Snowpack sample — Buffalo Mountain, Silverthorne, Colorado, USA (1/25/25, 10:11 AM MST)
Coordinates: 39.6222, -106.1139
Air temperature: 22 °F
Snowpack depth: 110 cm
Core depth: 10 cm
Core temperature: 46.4 °F
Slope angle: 12°, slope face: 102°
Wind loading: high
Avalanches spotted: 0
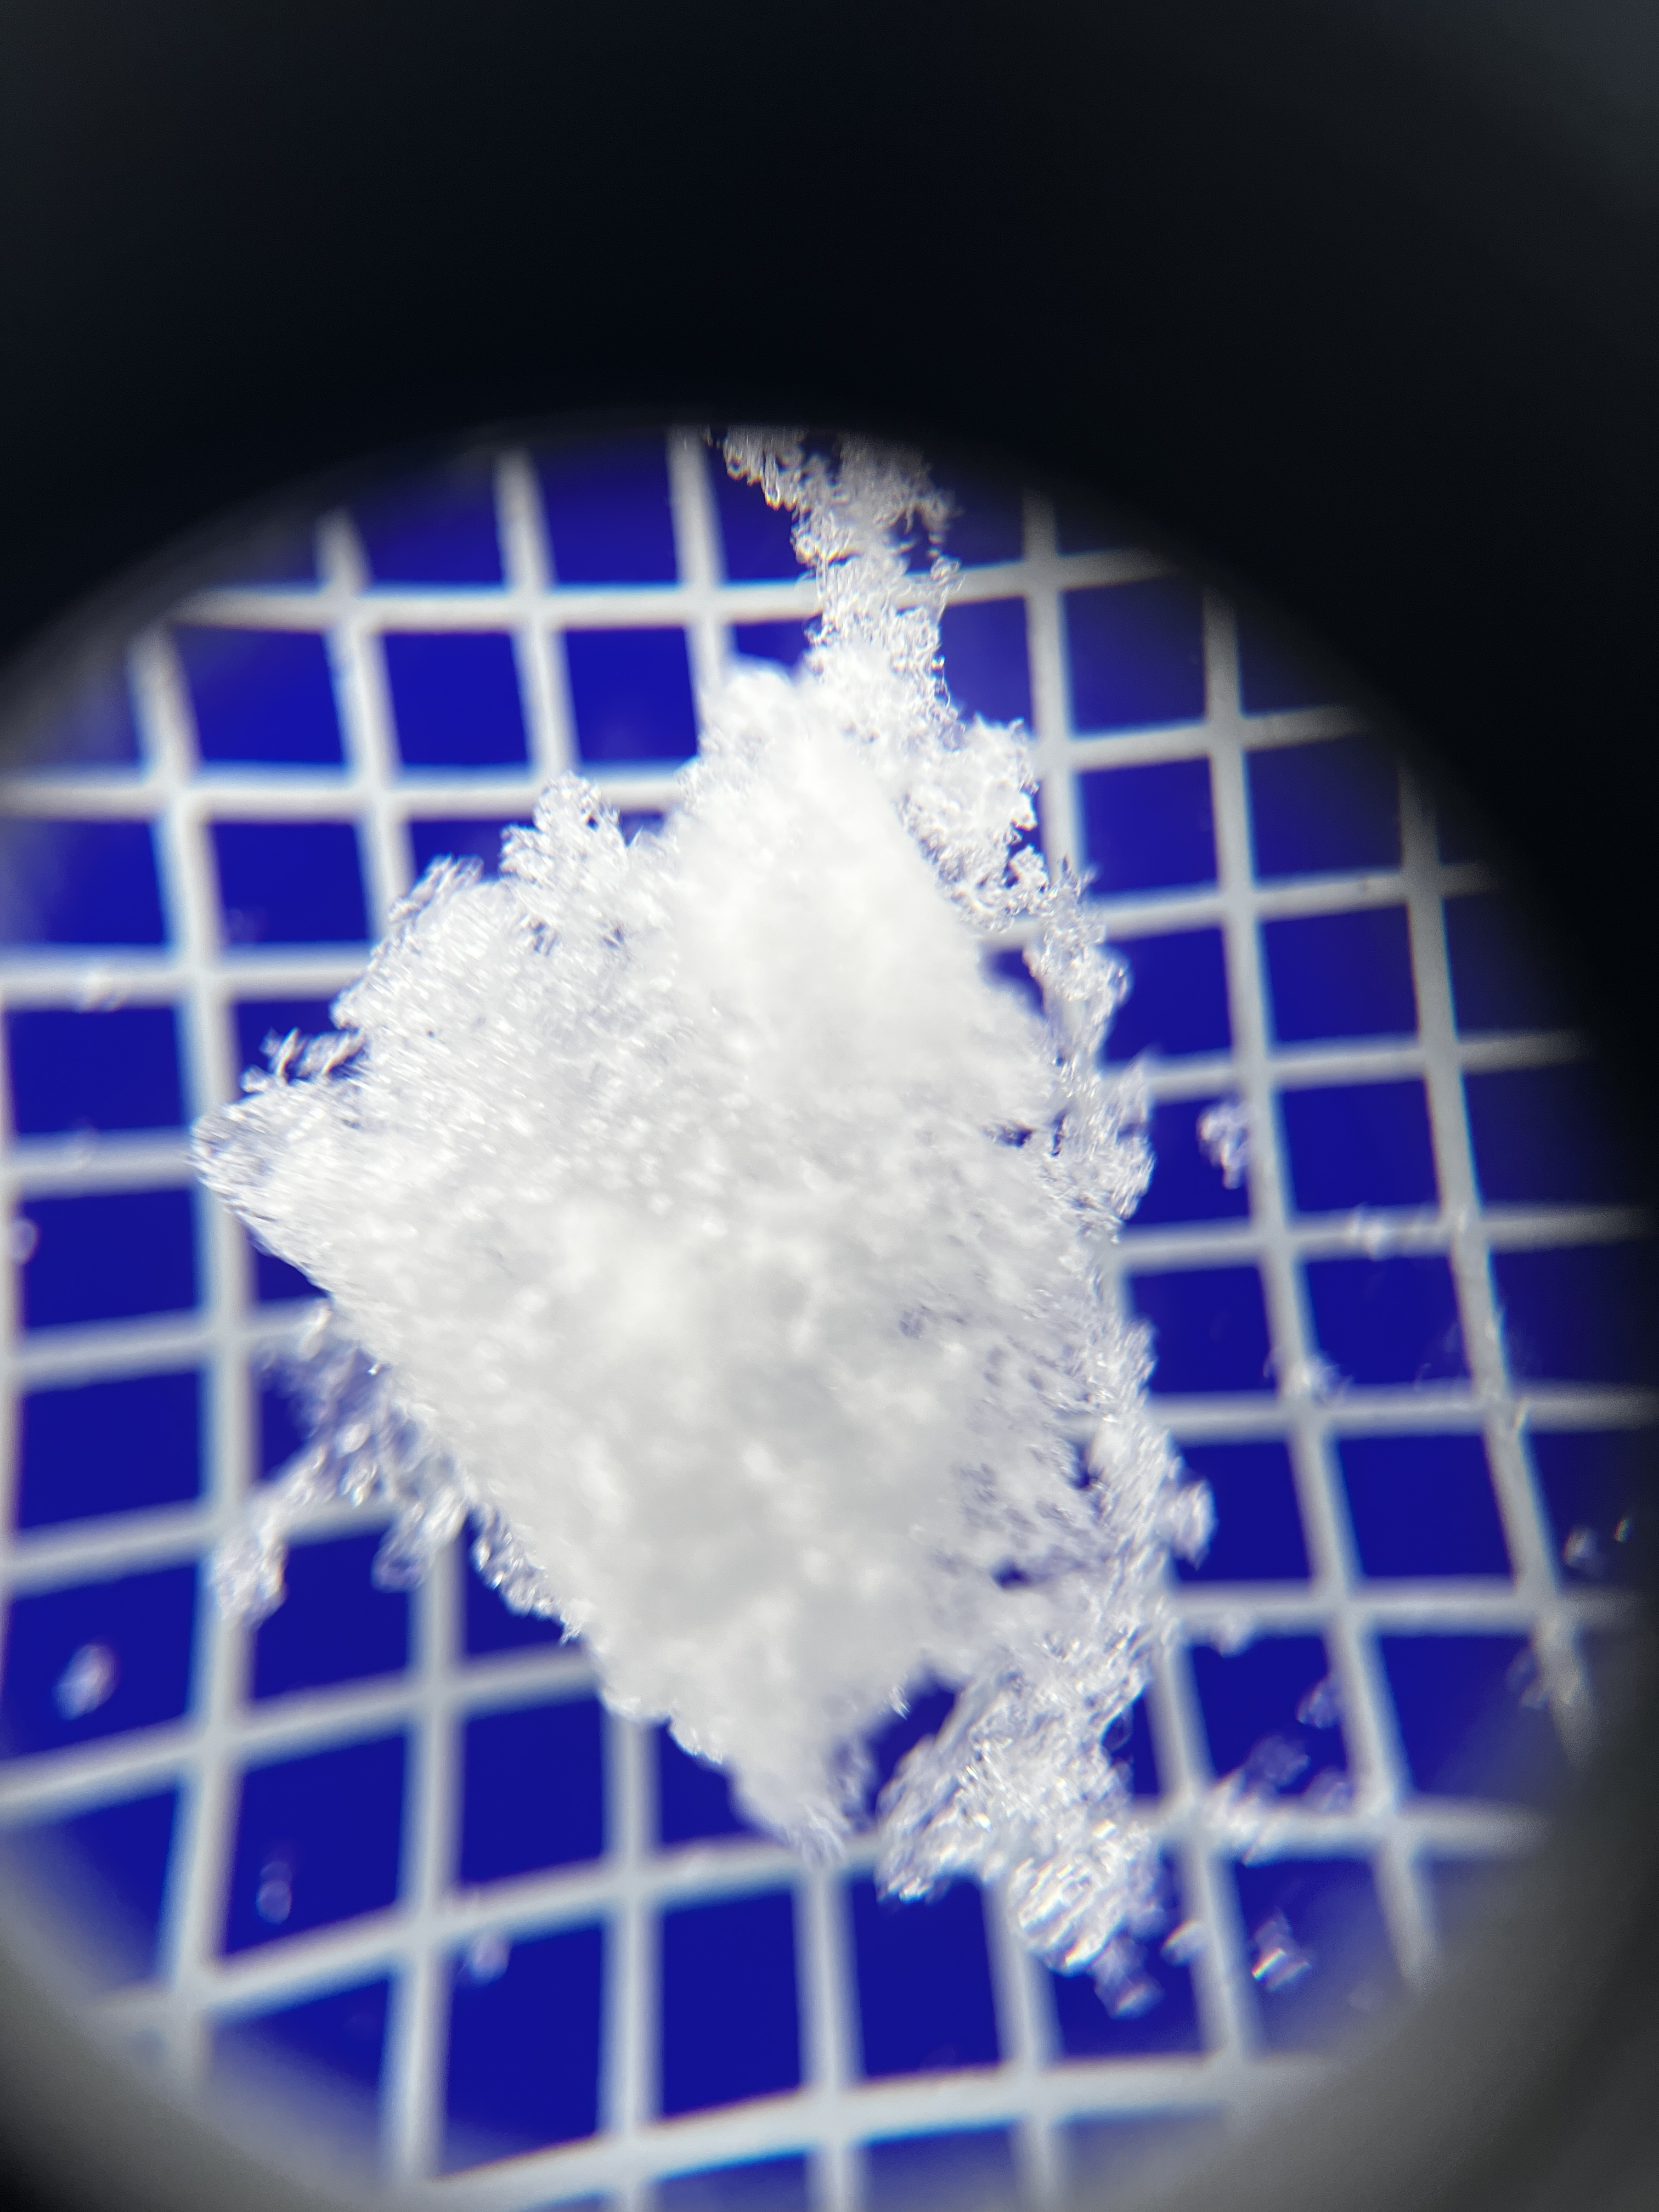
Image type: magnified_profile
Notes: No avalanches nearby, collected on the outskirts of a fire break 15 meters from the treeline, on way to Buffalo and Red Mountain